Field crop: maize
Growth stage: 2
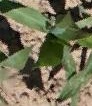
Species: maize